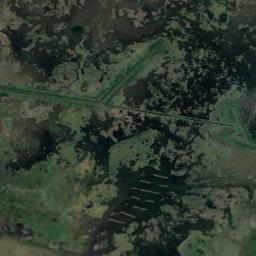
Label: wetland